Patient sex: M
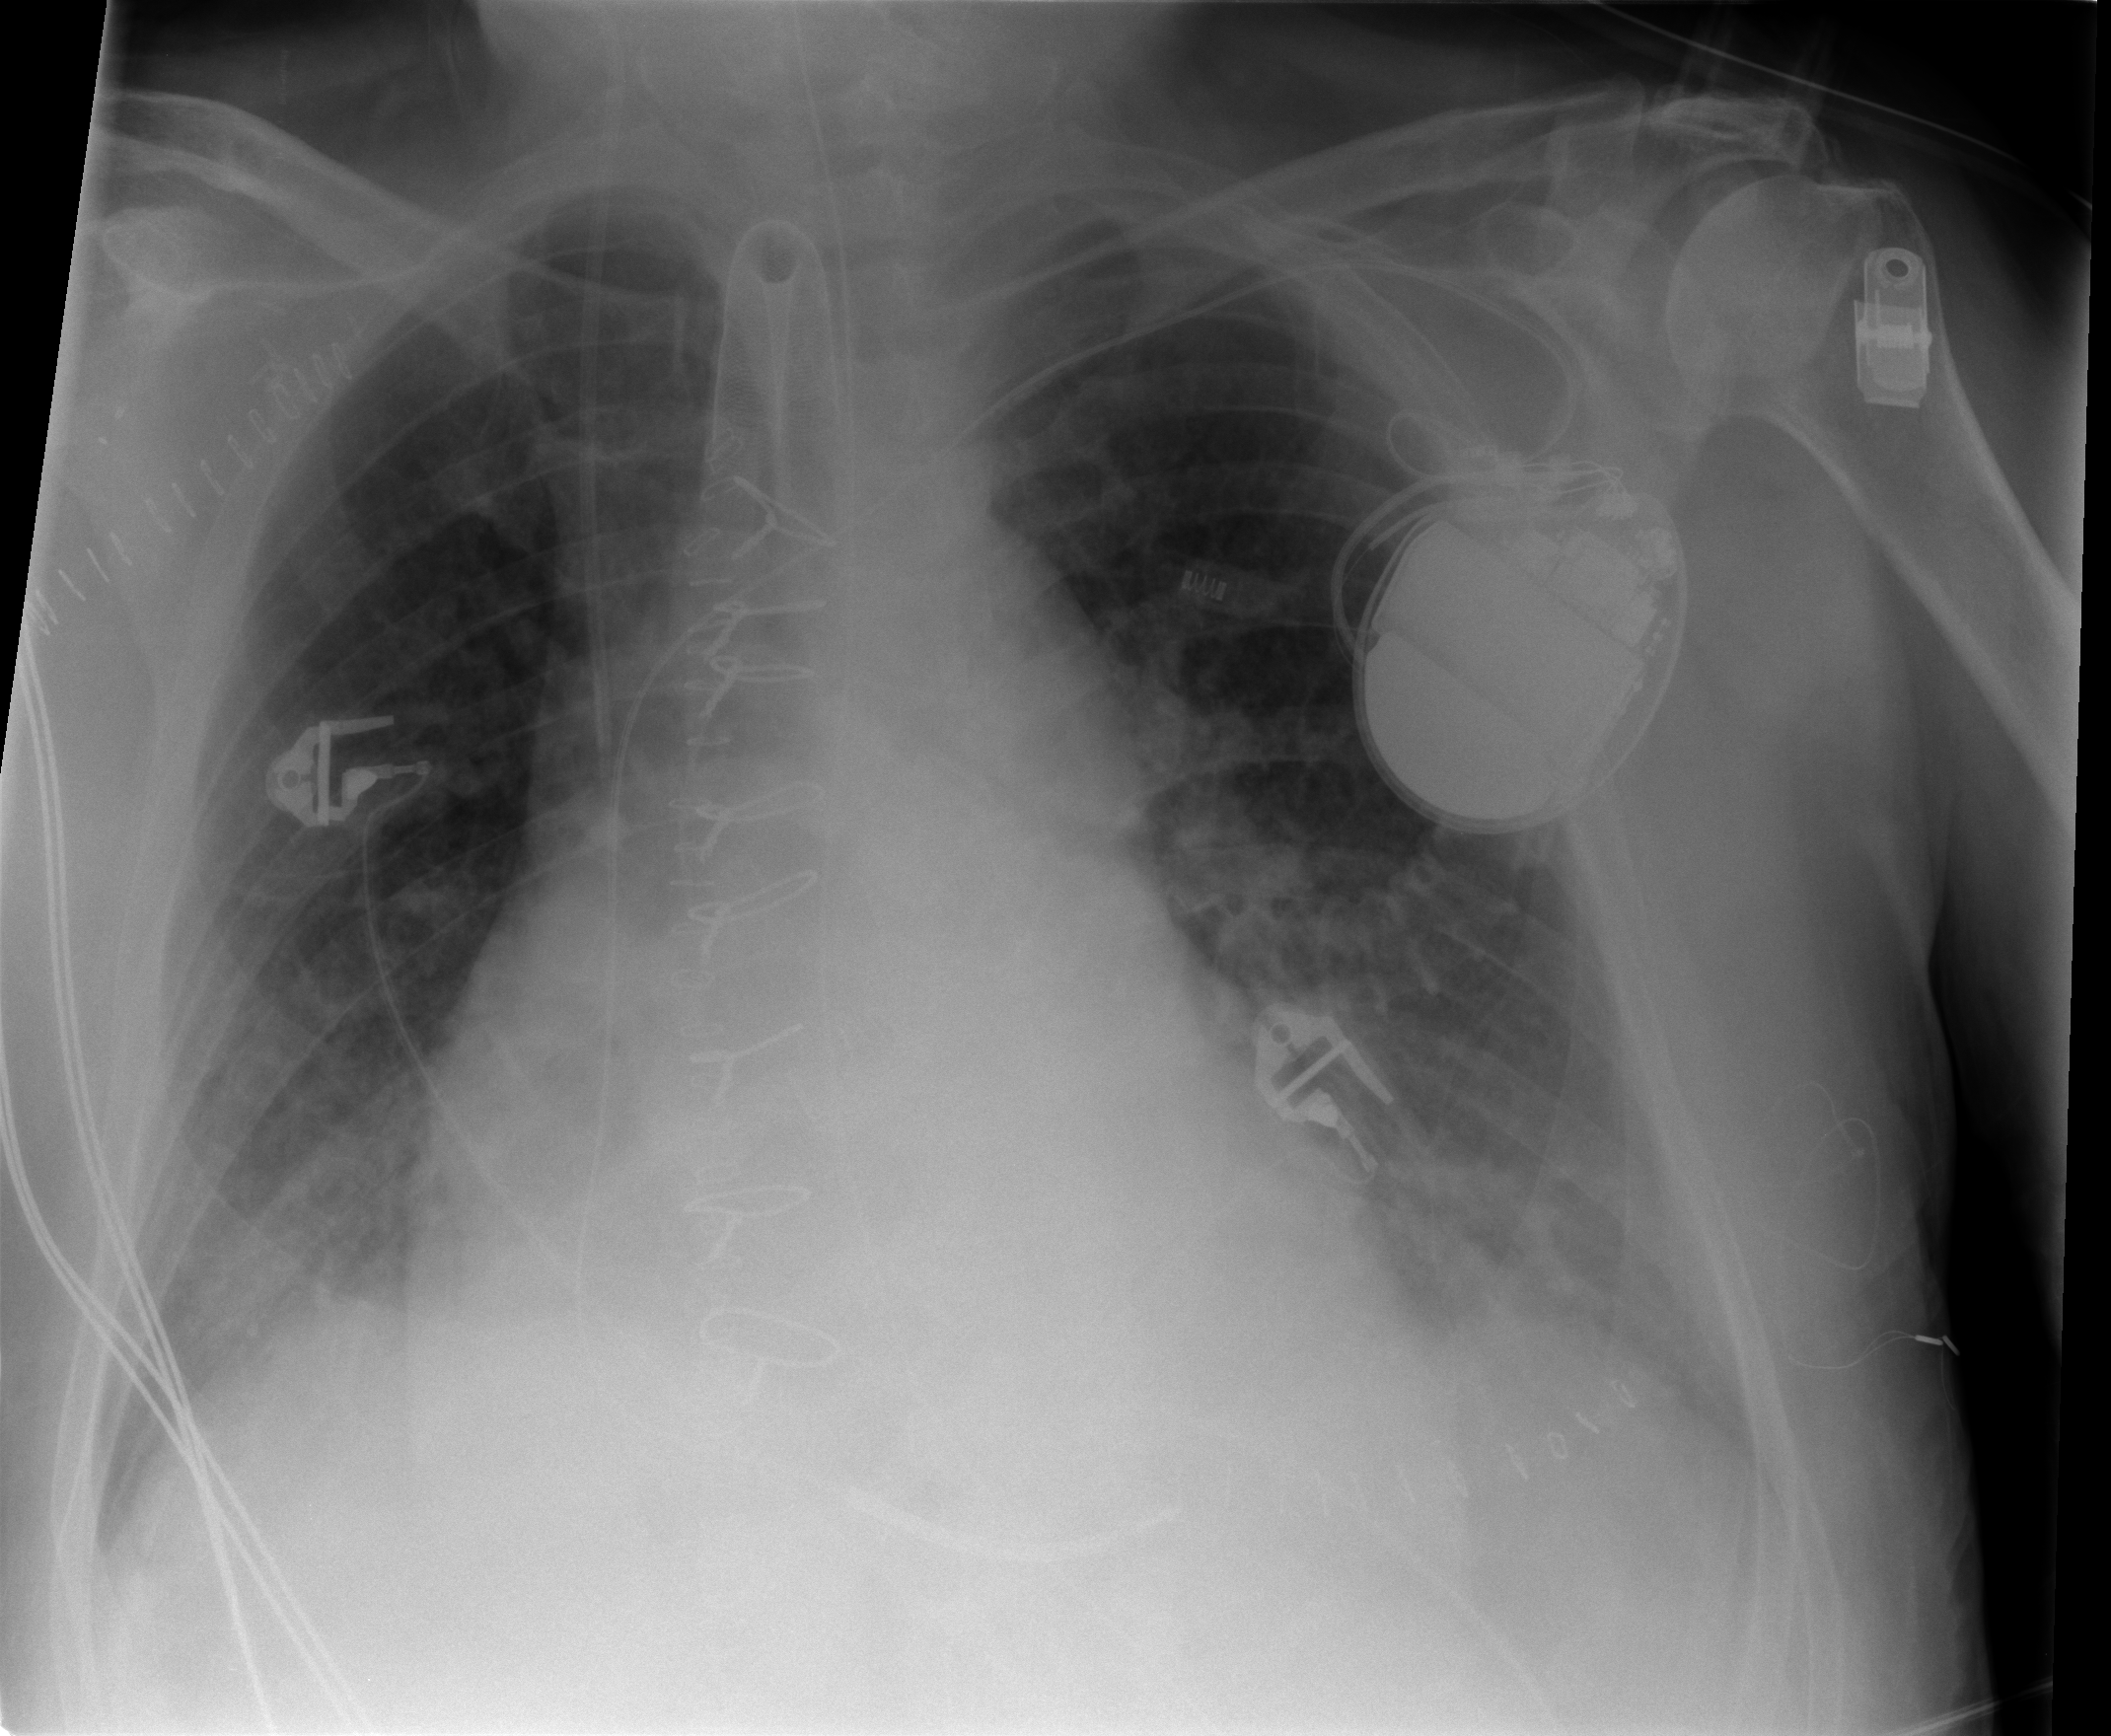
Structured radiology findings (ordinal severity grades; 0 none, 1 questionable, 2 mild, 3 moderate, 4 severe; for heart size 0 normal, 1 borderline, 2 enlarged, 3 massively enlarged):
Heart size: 2
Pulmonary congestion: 2
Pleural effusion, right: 1
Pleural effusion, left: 2
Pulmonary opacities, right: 0
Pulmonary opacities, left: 2
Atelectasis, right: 2
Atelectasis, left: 2